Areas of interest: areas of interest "Tonghui Agricultural Products Wholesale Market"
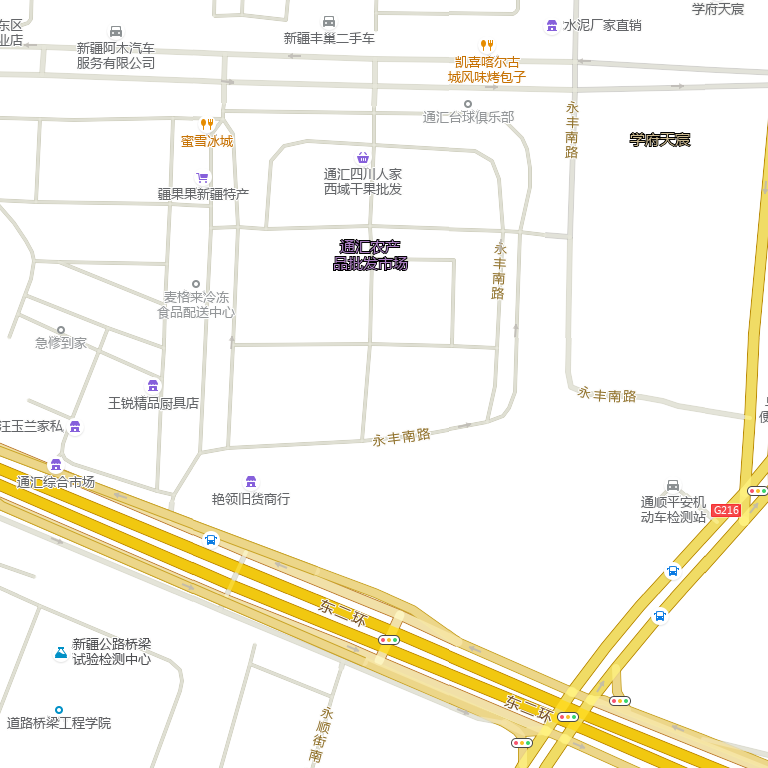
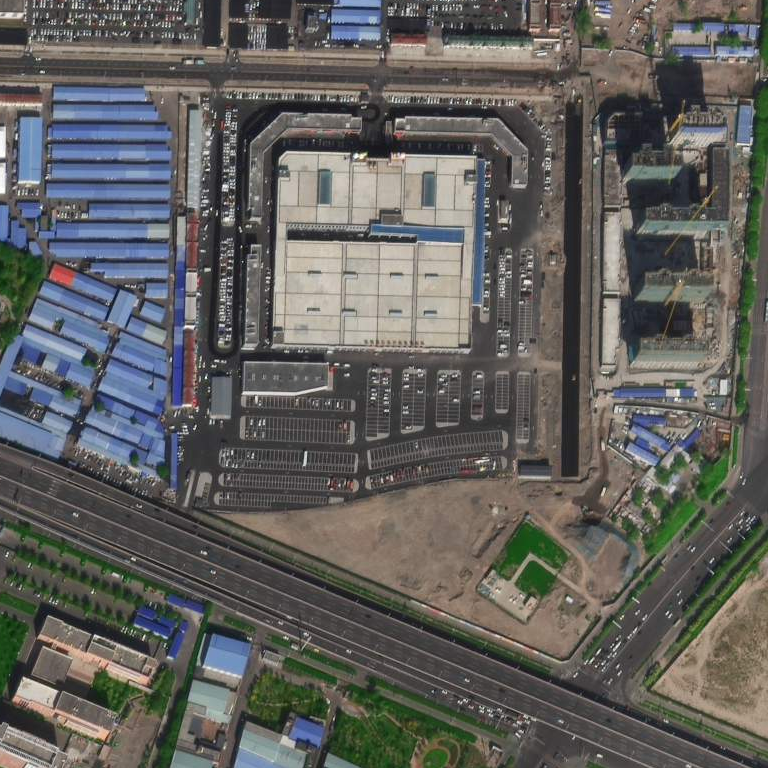